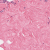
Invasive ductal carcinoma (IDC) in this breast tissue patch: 0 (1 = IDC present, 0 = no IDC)